Field crop: tomato
Growth stage: 1
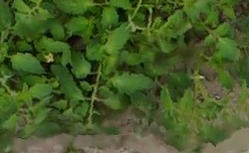
Species: tomato